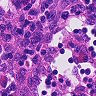
Metastatic tissue present: no